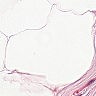
Metastatic tissue present: no